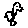
Label: bird